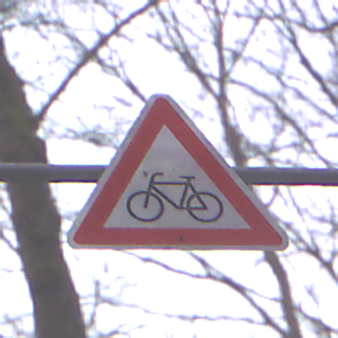
Verkehrszeichen: RadverkehrRechts
Umgebung: Outdoor, Nature
Tageszeit: MorningAfternoon
Wetter: Overcast
Licht: Natural
Jahreszeit: Autumn
Kontrast: LowContrast